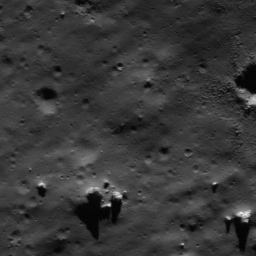
Pit: Schomberger A 1
Host crater: Schomberger A
Host type: impact_melt
Lunar coordinates: latitude -78.058, longitude 25.344